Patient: sex M, age 67
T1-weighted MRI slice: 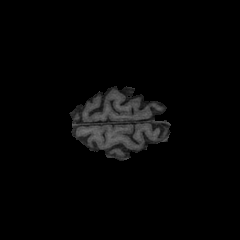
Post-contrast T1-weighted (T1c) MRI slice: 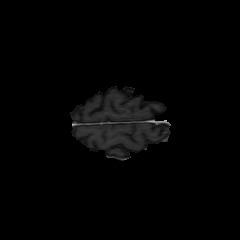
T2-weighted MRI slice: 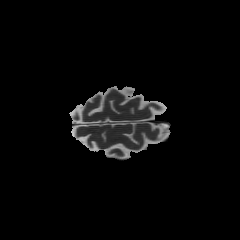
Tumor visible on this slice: no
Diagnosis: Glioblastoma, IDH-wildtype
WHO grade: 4